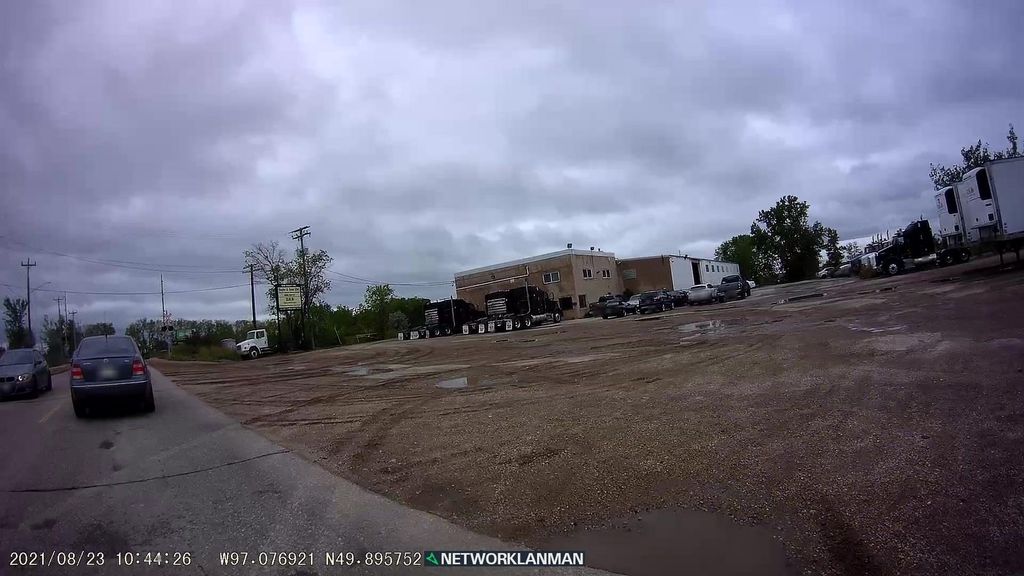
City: winnipeg